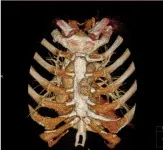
Appearance and preoperative images of the patients. Male patient. Sagittal views.
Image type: radiology (ct)